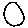
Label: moon